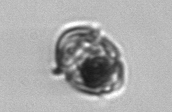
Label: Proterythropsis